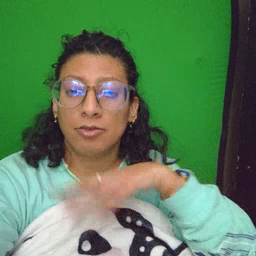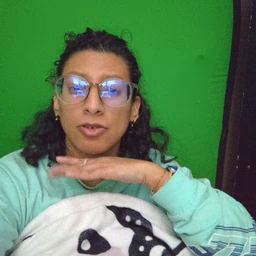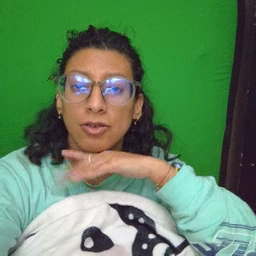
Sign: dirty